Question: transferAvailPowered.axml
'''
<?xml version="1.0" encoding="utf-8"?>
<LinearLayout xmlns:android="http://schemas.android.com/apk/res/android"
android:orientation="horizontal"
android:layout_width="fill_parent"
android:layout_height="wrap_content"
android:focusable="false"
android:layout_margin="5dp"
android:padding="5dp"
android:gravity="left">
<TextView
android:id="@+id/availSerial"
android:layout_width="0dp"
android:layout_weight=".30"
android:layout_height="wrap_content"
android:layout_marginLeft="45dp"
android:layout_marginRight="5dp"
android:layout_marginTop="5dp"
android:layout_marginBottom="5dp"
android:focusable="false"
android:padding="5dp"
android:gravity="left" />
<TextView
android:id="@+id/availModel"
android:layout_width="0dp"
android:layout_weight=".30"
android:layout_height="wrap_content"
android:layout_margin="5dp"
android:focusable="false"
android:padding="5dp"
android:gravity="left" />
<AutoCompleteTextView
android:id="@+id/availSite"
android:layout_width="120dp"
android:layout_height="wrap_content"
android:padding="5dp"
android:hint="To Site"
android:background="@android:color/white"
android:textColor="@android:color/black"
android:textCursorDrawable="@null"
android:focusable="false"
android:layout_margin="5dp"
android:gravity="left" />
<ImageButton
android:id="@+id/addToTransfer"
android:layout_width="wrap_content"
android:layout_height="wrap_content"
android:padding="5dp"
android:layout_margin="5dp"
android:background="@drawable/addsmall"
android:focusable="false"
android:gravity="left" />
'''
transferAvailAttached.axml
'''
<?xml version="1.0" encoding="utf-8"?>
<LinearLayout xmlns:android="http://schemas.android.com/apk/res/android"
android:orientation="horizontal"
android:layout_width="fill_parent"
android:layout_height="wrap_content"
android:focusable="false"
android:layout_margin="5dp"
android:padding="5dp">
<TextView
android:id="@+id/availSerial"
android:layout_width="0dp"
android:layout_weight=".30"
android:focusable="false"
android:layout_height="wrap_content"
android:layout_margin="5dp"
android:padding="5dp"
android:gravity="right" />
<TextView
android:id="@+id/availModel"
android:layout_width="0dp"
android:layout_weight=".30"
android:layout_height="wrap_content"
android:focusable="false"
android:layout_margin="5dp"
android:padding="5dp"
android:gravity="center" />
<CheckBox
android:id="@+id/include"
android:layout_width="wrap_content"
android:layout_height="wrap_content"
android:gravity="left|center_vertical"
android:focusable="false"
android:layout_marginRight="30dp"
android:background="@drawable/bg_checkbox" />
<ImageButton
android:id="@+id/removeAttachment"
android:layout_width="wrap_content"
android:layout_height="wrap_content"
android:focusable="false"
android:padding="5dp"
android:layout_margin="5dp"
android:background="@drawable/deletesmall"
android:gravity="right" />
'''
Adapter
'''
class EquipAdapter : BaseExpandableListAdapter
{
private List<CPEquipment> Parent { get; set; }
private List<List<CPEquipment>> Child { get; set; }
private Context _context { get; set; }
private IListAdapter _adapter { get; set; }
private ExpandableListView _list { get; set; }
public EquipAdapter(Context context, List<CPEquipment> parent, List<List<CPEquipment>> child, IListAdapter adapter, ExpandableListView list)
{
_context = context;
Parent = parent;
Child = child;
_adapter = adapter;
_list = list;
}
public override Java.Lang.Object GetChild(int groupPosition, int childPosition)
{
List<CPEquipment> level1 = Child.ElementAt(groupPosition);
CPEquipment level2 = level1.ElementAt(childPosition);
E e = new E() {Serial = level2.Serial, Model = level2.Model};
return e;
}
public override long GetChildId(int groupPosition, int childPosition)
{
return Convert.ToInt32(groupPosition.ToString(CultureInfo.InvariantCulture) + childPosition.ToString(CultureInfo.InvariantCulture));
}
public override int GetChildrenCount(int groupPosition)
{
return Child.ElementAt(groupPosition).Count;
}
public override View GetChildView(int groupPosition, int childPosition, bool isLastChild, View convertView, ViewGroup parent)
{
if (convertView == null)
{
LayoutInflater inflater = (LayoutInflater)_context.GetSystemService(Context.LayoutInflaterService);
convertView = inflater.Inflate(Resource.Layout.transferAvailAttached, null);
}
E e = (E)GetChild(groupPosition, childPosition);
TextView serial = (TextView)convertView.FindViewById(Resource.Id.availSerial);
serial.Text = e.Serial;
TextView model = (TextView)convertView.FindViewById(Resource.Id.availModel);
model.Text = e.Model;
return convertView;
}
public override Object GetGroup(int groupPosition)
{
CPEquipment c = Parent.ElementAt(groupPosition);
E e = new E(){Serial = c.Serial, Model = c.Model, Type = c.Status};
return e;
}
public override long GetGroupId(int groupPosition)
{
return groupPosition;
}
public override View GetGroupView(int groupPosition, bool isExpanded, View convertView, ViewGroup parent)
{
E e = (E)GetGroup(groupPosition);
if (convertView == null)
{
LayoutInflater inflater = (LayoutInflater)_context.GetSystemService(Context.LayoutInflaterService);
convertView = inflater.Inflate(Resource.Layout.transferAvailPowered, null);
}
TextView serial = (TextView)convertView.FindViewById(Resource.Id.availSerial);
serial.Text = e.Serial;
TextView model = (TextView)convertView.FindViewById(Resource.Id.availModel);
model.Text = e.Model;
AutoCompleteTextView acText = (AutoCompleteTextView)convertView.FindViewById(Resource.Id.availSite);
acText.Adapter = _adapter;
_list.ExpandGroup(groupPosition);
return convertView;
}
public override bool IsChildSelectable(int groupPosition, int childPosition)
{
return true;
}
public override int GroupCount
{
get { return Parent.Count; }
}
public override bool HasStableIds
{
get { return true; }
}
}
'''
Outcome:

In this scenario, the AutoCompleteTextView in the parent group and the green plus button should be "selectable" so that the user can input the info into the field and click that button without collapsing the group. And the CheckBox and the red x button in the child should also be "selectable" so the user can check the CheckBox and click the button. The only part of that that actually works is that the CheckBox is selectable and the group doesn't collapse because for lack of a better term, the group layout is "dead" and does nothing when pressed. And the seemingly "working" CheckBox isn't even so because it does this weird thing where checking or unchecking one will randomly check or uncheck others.
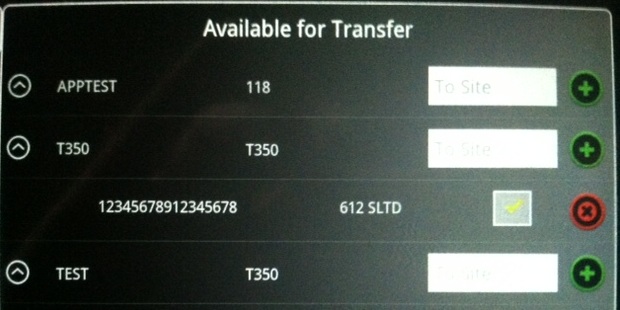
Answer: Below code is to resolve checkbox problem "CheckBox isn't even so because it does this weird thing where checking or unchecking one will randomly check or uncheck others." Along with ImageButton and CheckBox handling.
'''
public override View GetChildView(final int groupPosition, int childPosition, bool isLastChild, View convertView, ViewGroup parent)
{
LayoutInflater inflater = (LayoutInflater)_context.GetSystemService(Context.LayoutInflaterService);
convertView = inflater.Inflate(Resource.Layout.transferAvailAttached, null);
E e = (E)GetChild(groupPosition, childPosition);
TextView serial = (TextView)convertView.FindViewById(Resource.Id.availSerial);
serial.Text = e.Serial;
TextView model = (TextView)convertView.FindViewById(Resource.Id.availModel);
model.Text = e.Model;
CheckBox include = (CheckBox)convertView.FindViewById(Resource.Id.include);
include.setOnCheckedChangeListener(new OnCheckedChangeListener() {
public void onCheckedChanged(CompoundButton buttonView, boolean isChecked) {
// TODO Auto-generated method stub
//DO your checkbox handling here
}
});
ImageButton removeAttachment =(CheckBox)convertView.FindViewById(Resource.Id. removeAttachment);
removeAttachment.setOnClickListener(new OnClickListener() {
public void onClick(View v) {
// TODO Auto-generated method stub
//DO your imageButton handling here
}
});
return convertView;
}
public override View GetGroupView(final int groupPosition, bool isExpanded, View convertview, ViewGroup parent)
{
View convertView = convertview;
if (convertView == null)
{
E e = (E)GetGroup(groupPosition);
LayoutInflater inflater = (LayoutInflater)_context.GetSystemService(Context.LayoutInflaterService);
convertView = inflater.Inflate(Resource.Layout.transferAvailPowered, null);
}
TextView serial = (TextView)convertView.FindViewById(Resource.Id.availSerial);
serial.Text = e.Serial;
TextView model = (TextView)convertView.FindViewById(Resource.Id.availModel);
model.Text = e.Model;
AutoCompleteTextView acText = (AutoCompleteTextView)convertView.FindViewById(Resource.Id.availSite);
acText.Adapter = _adapter;
ImageButton addToTransfer =(CheckBox)convertView.FindViewById(Resource.Id. addToTransfer);
addToTransfer.setOnClickListener(new OnClickListener() {
public void onClick(View v) {
// TODO Auto-generated method stub
//DO your addToTransfer imageButton handling here
}
});
_list.ExpandGroup(groupPosition);
return convertView;
}
'''